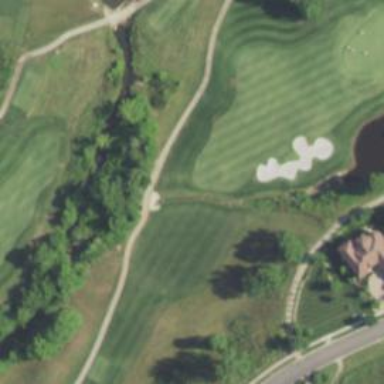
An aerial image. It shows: Rough area on grassy golf course.